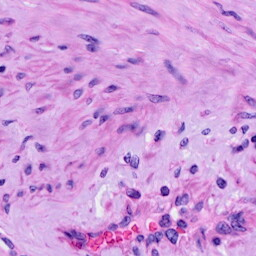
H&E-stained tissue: Cervix